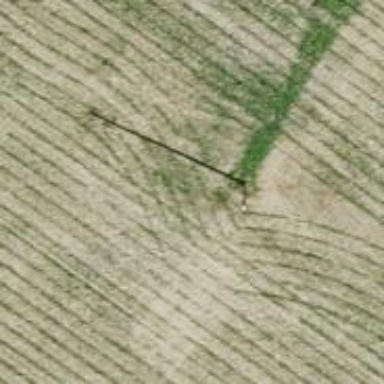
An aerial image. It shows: Power pole.